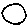
Label: circle